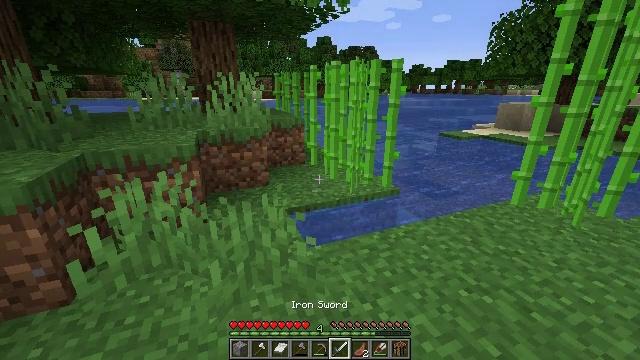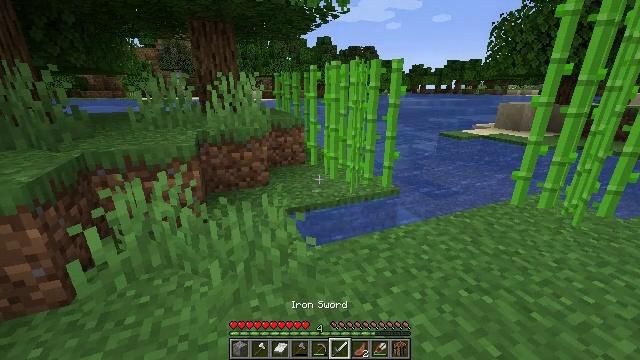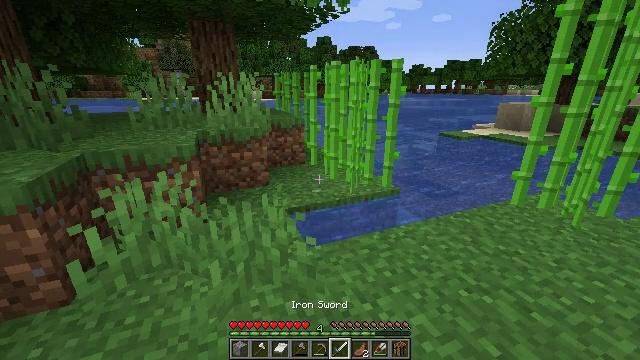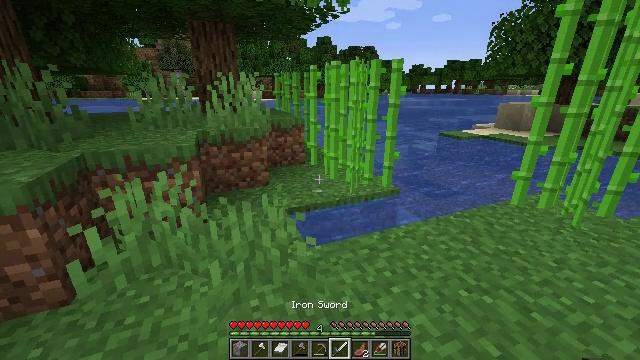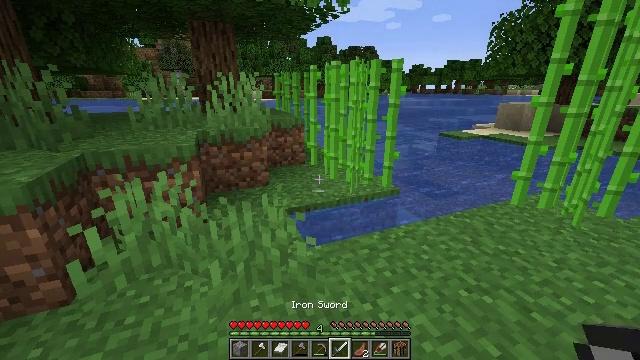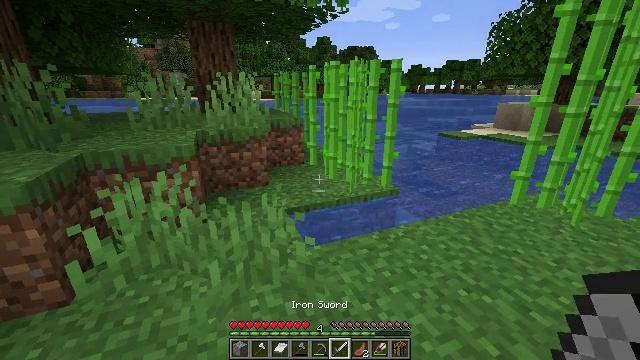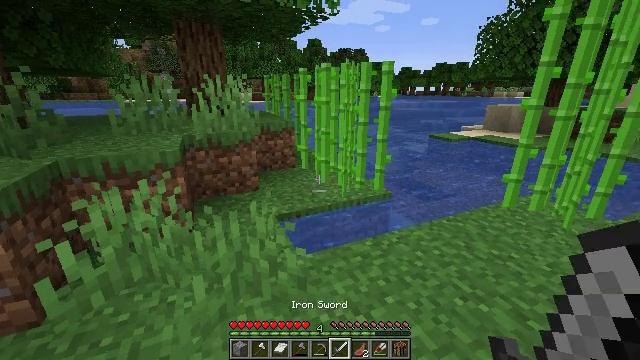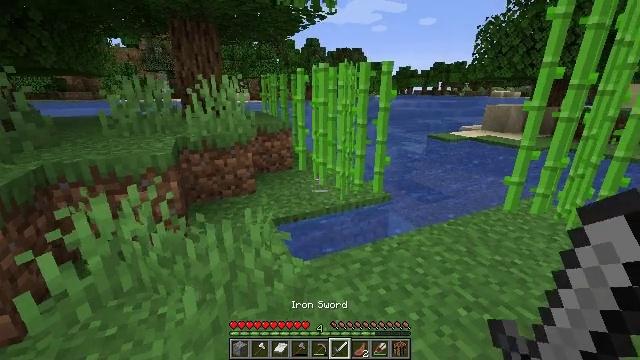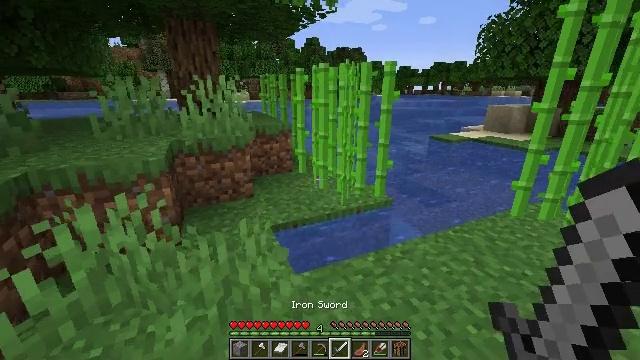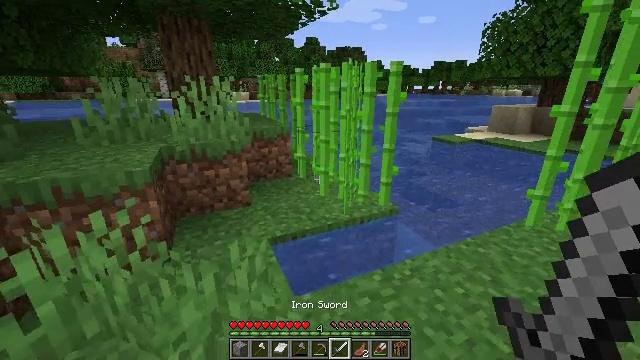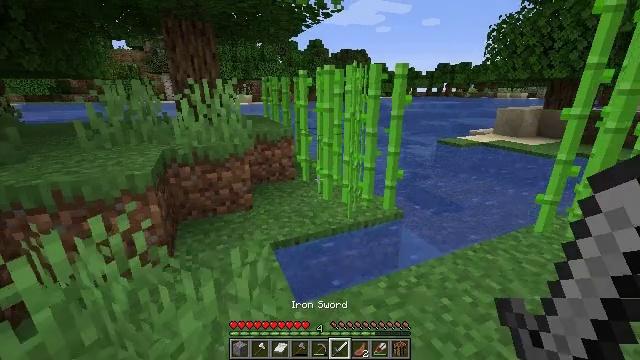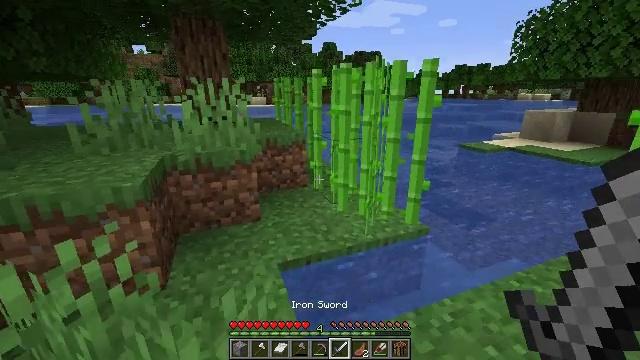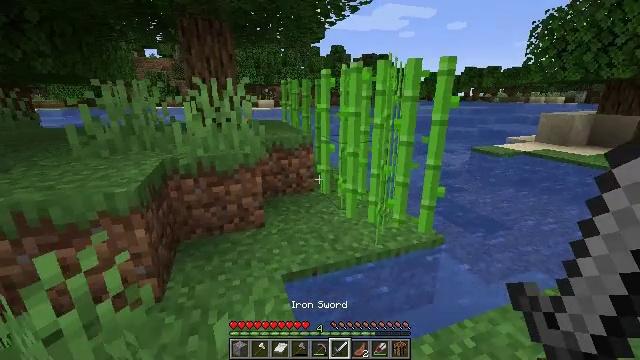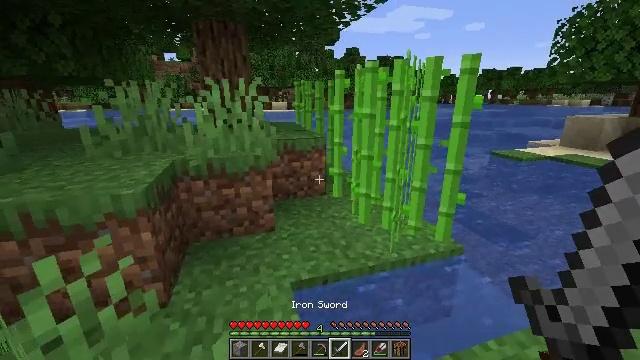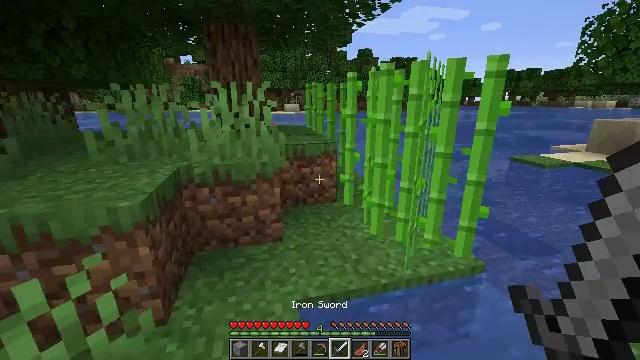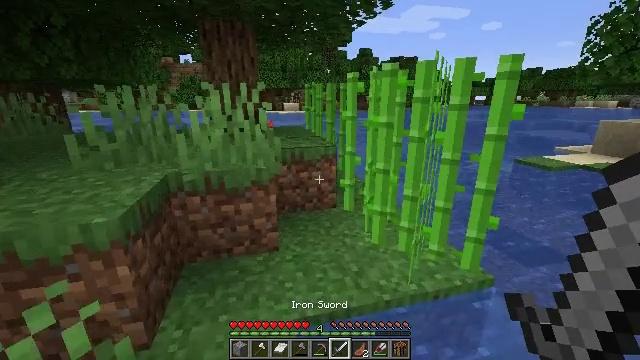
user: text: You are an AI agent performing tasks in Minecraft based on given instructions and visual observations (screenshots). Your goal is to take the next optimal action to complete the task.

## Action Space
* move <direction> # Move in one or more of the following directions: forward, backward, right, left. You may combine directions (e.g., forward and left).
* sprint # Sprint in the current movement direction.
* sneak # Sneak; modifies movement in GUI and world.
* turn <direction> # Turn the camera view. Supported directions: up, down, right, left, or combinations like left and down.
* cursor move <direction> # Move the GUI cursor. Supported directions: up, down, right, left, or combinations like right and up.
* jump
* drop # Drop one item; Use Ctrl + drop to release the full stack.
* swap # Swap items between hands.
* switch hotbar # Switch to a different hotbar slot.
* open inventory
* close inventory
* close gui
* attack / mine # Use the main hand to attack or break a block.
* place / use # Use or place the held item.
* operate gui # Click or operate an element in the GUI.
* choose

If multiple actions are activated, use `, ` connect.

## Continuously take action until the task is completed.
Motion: motion action
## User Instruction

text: Cut down the sugar cane stalks.
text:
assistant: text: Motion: no_op
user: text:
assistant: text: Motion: no_op
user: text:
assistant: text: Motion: no_op
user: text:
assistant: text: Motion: no_op
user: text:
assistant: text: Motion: no_op
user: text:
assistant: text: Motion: move forward, turn right
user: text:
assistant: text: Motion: move forward
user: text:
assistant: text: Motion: move forward
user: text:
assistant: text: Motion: move forward
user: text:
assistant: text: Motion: move forward
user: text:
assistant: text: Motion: move forward, turn left
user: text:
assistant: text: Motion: move forward, turn left
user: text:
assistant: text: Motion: move forward, turn left
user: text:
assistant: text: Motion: move forward, turn left
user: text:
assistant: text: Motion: move forward
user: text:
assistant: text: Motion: move forward
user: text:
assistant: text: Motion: move forward
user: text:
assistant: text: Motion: move forward, turn right
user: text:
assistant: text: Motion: move forward, turn right
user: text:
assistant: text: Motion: move forward, turn right
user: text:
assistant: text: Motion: move forward, turn right
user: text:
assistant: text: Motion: turn right
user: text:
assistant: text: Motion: turn right
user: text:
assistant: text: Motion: no_op
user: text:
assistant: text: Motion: attack / mine
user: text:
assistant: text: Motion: attack / mine
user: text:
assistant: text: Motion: attack / mine
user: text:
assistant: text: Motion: no_op
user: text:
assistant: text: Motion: move forward, turn left
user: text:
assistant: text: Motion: move forward, turn left